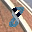
Label: 8